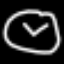
Label: clock